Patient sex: F
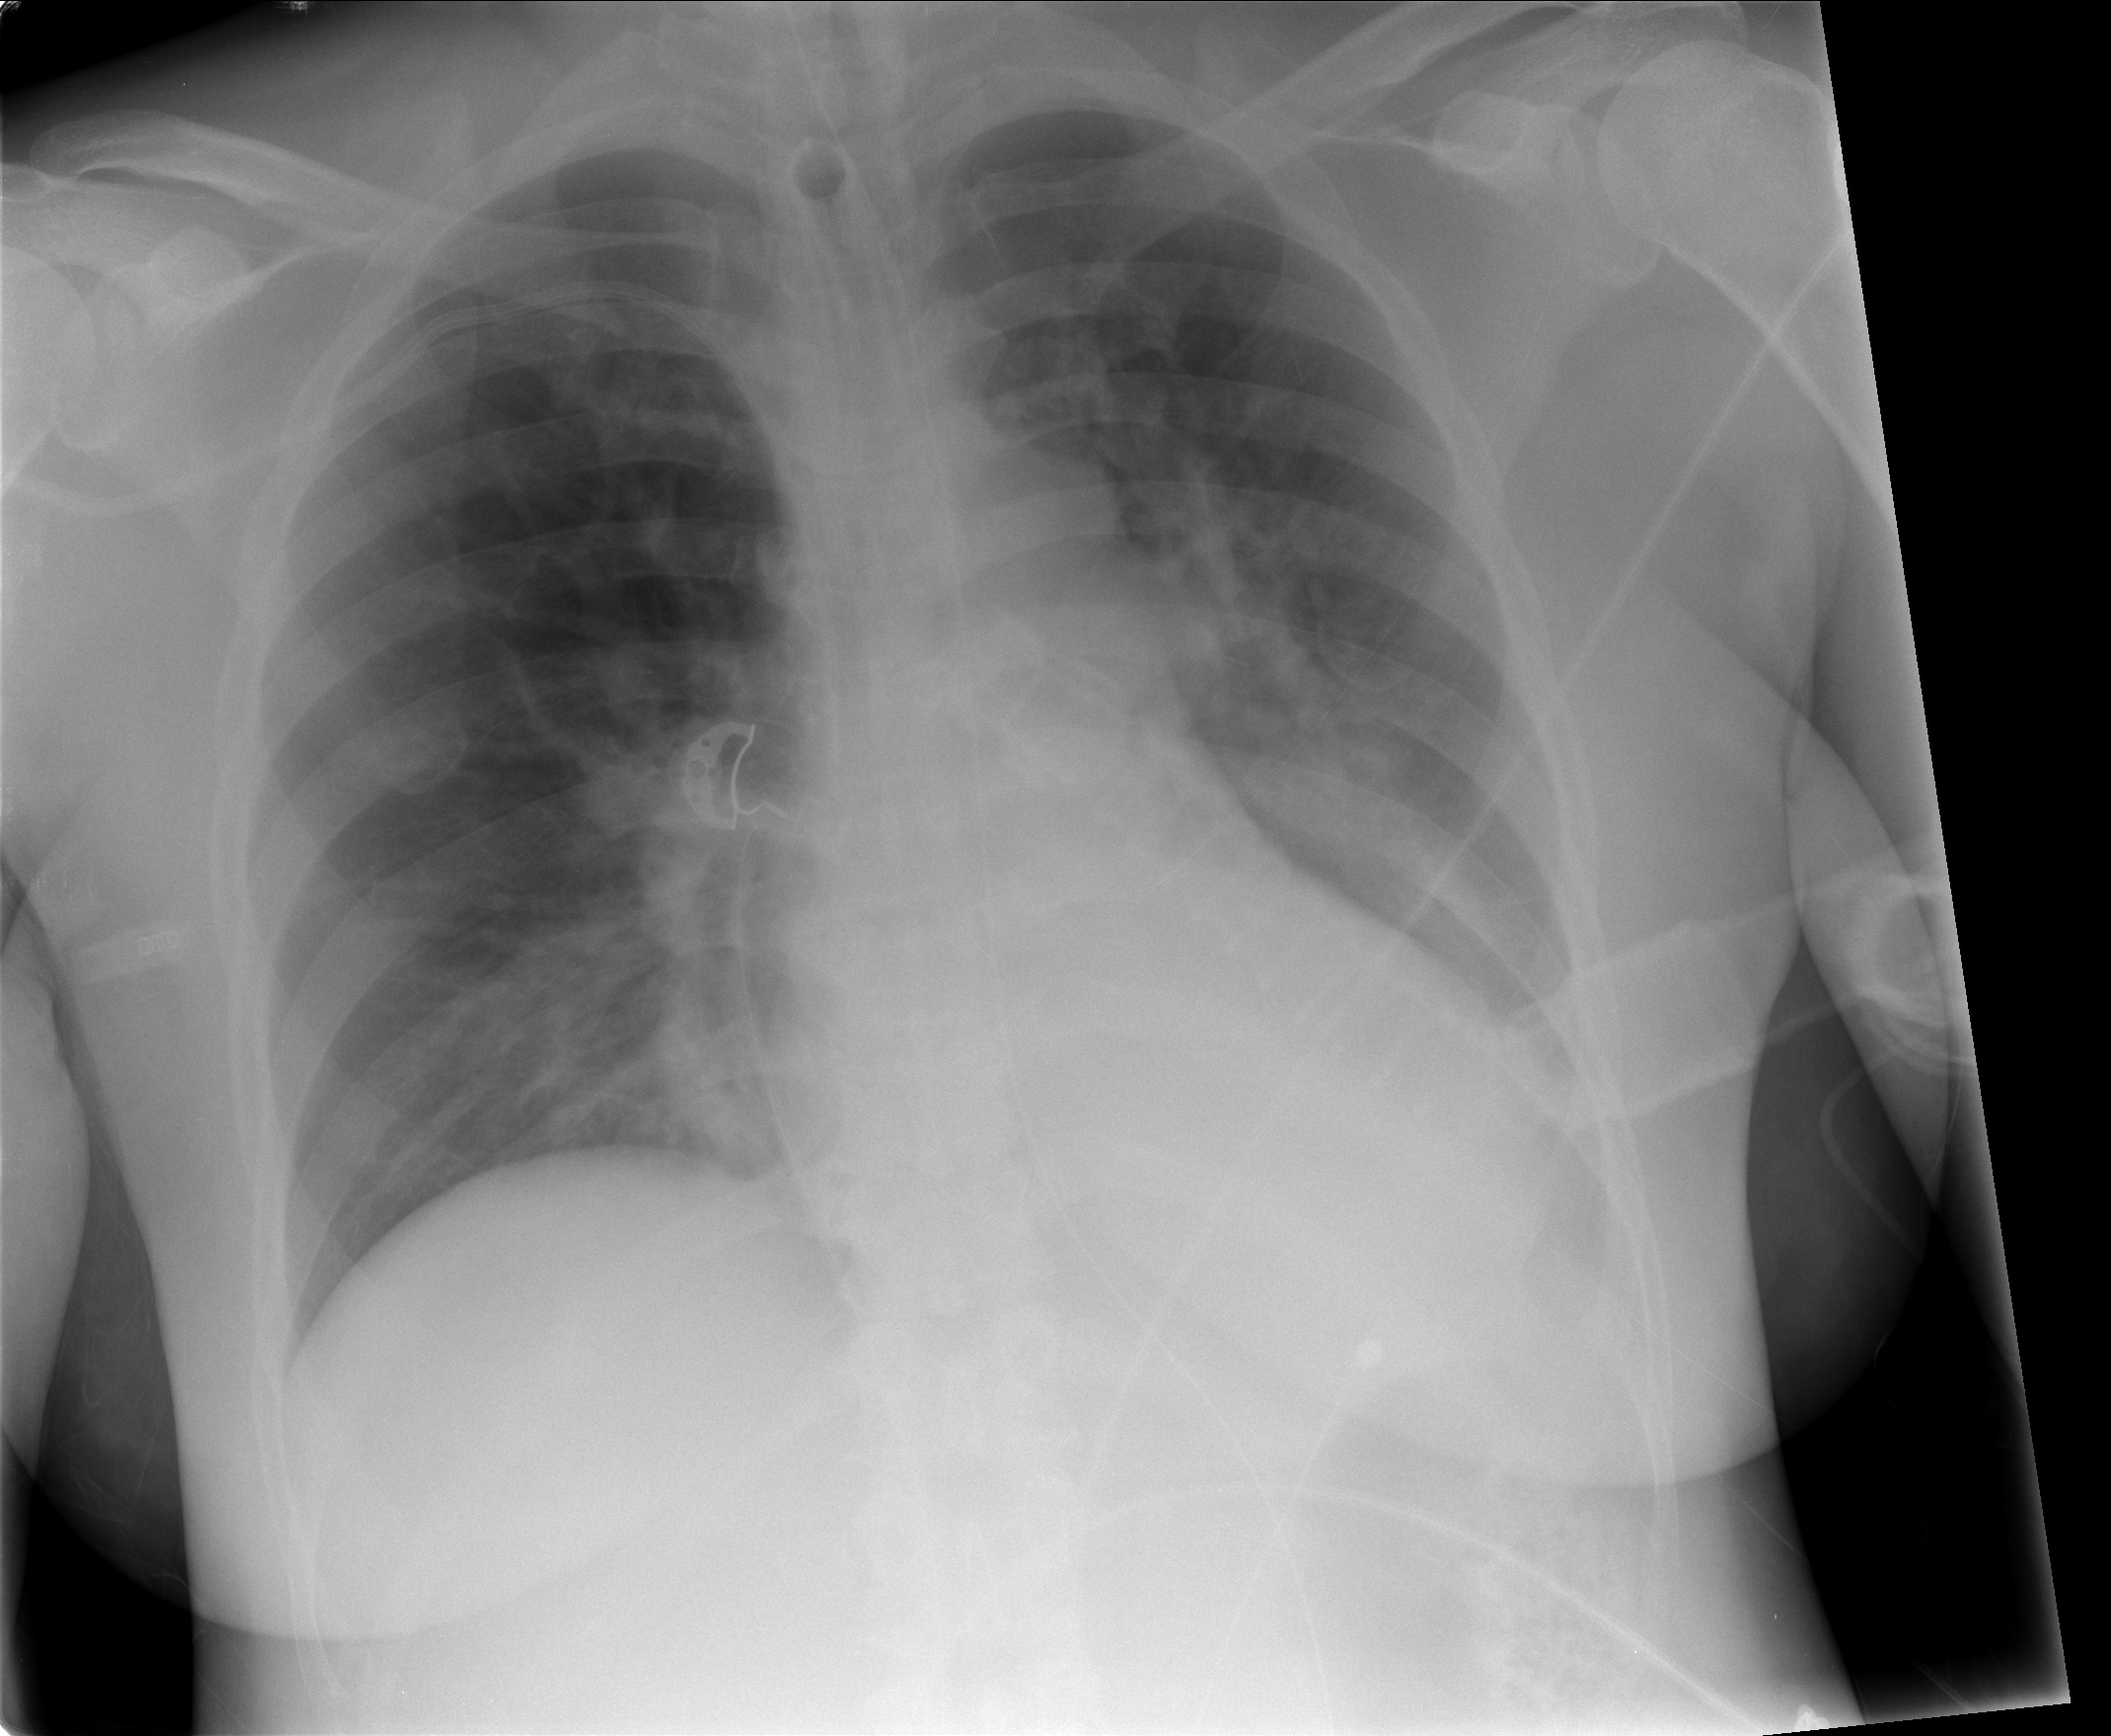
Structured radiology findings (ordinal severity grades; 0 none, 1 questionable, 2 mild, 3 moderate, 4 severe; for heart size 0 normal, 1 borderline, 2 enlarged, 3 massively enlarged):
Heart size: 0
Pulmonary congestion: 2
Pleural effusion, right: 0
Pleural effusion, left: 2
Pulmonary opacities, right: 1
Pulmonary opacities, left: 1
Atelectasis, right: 0
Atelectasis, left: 2